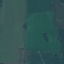
Label: Pasture